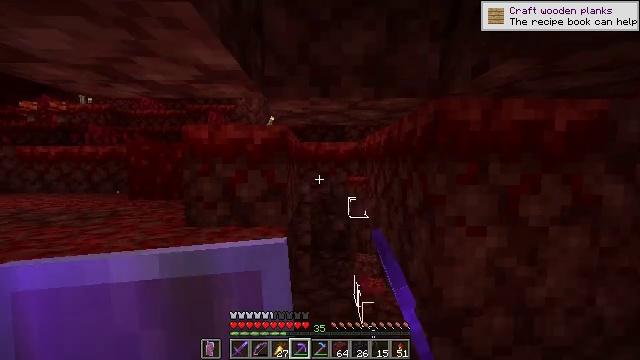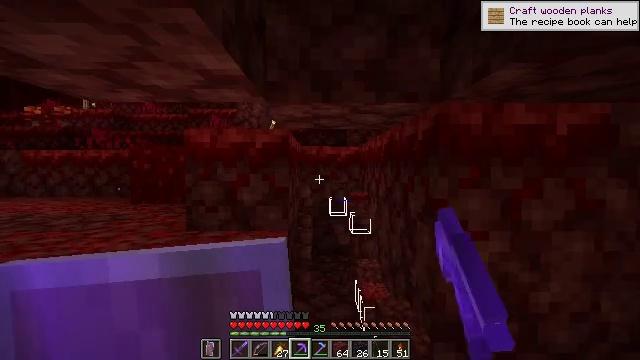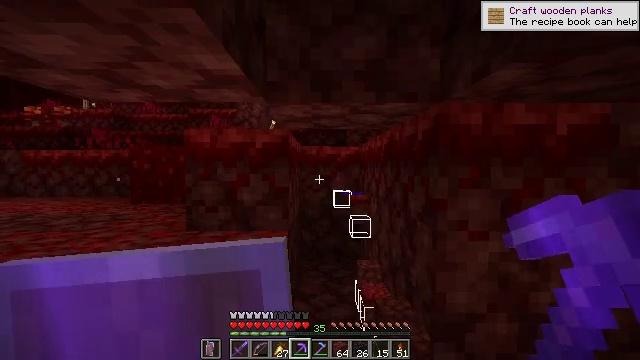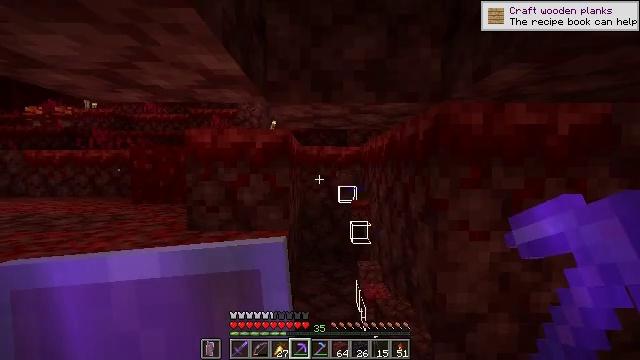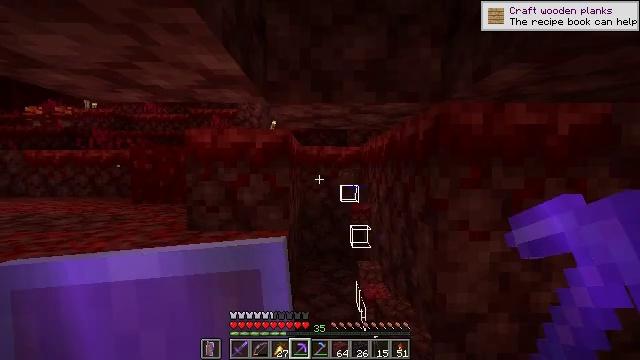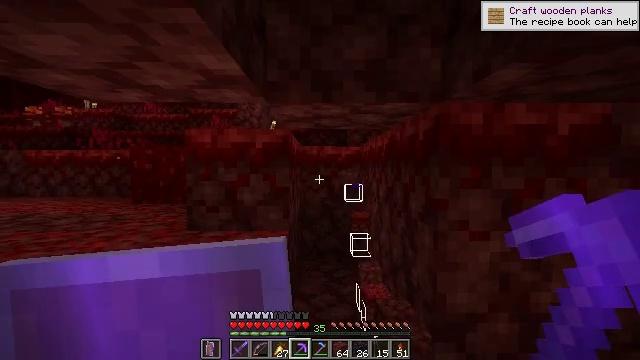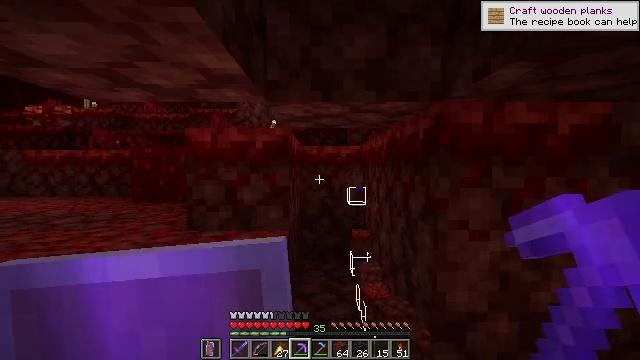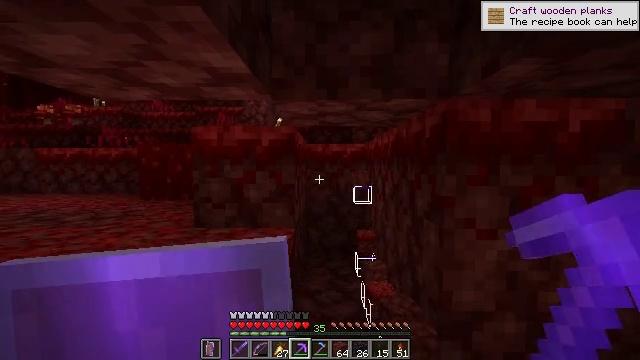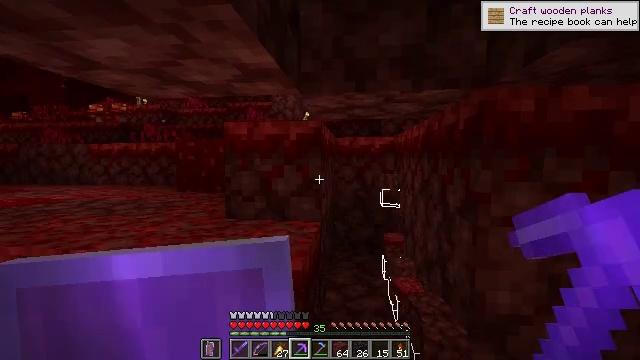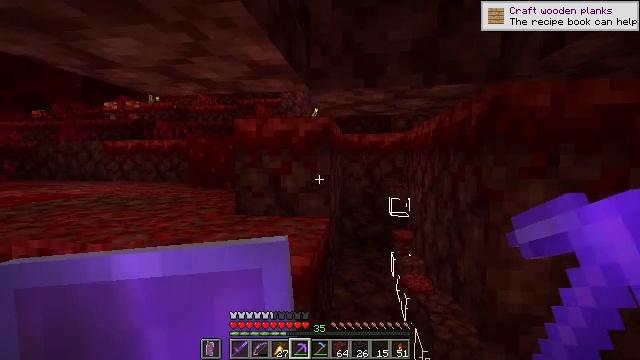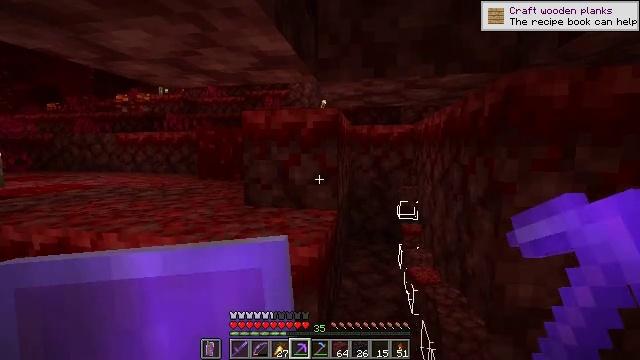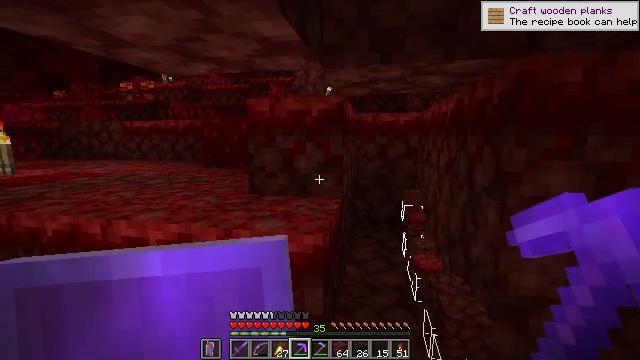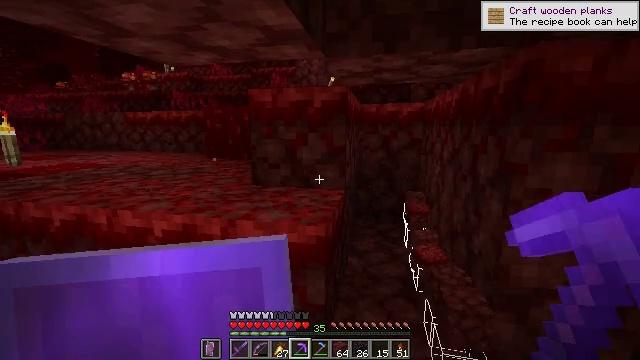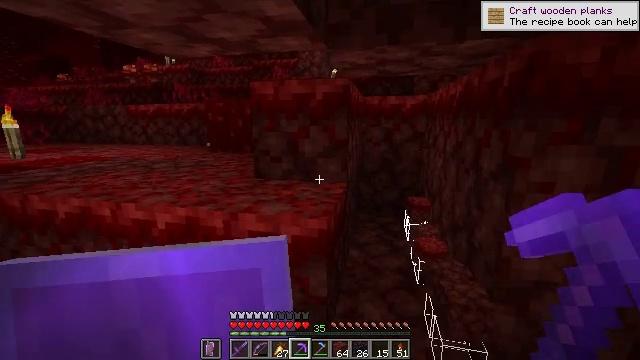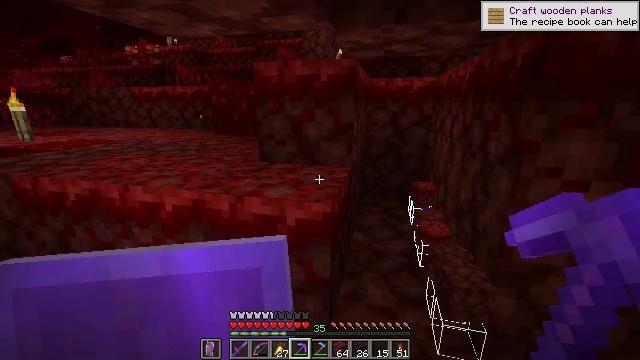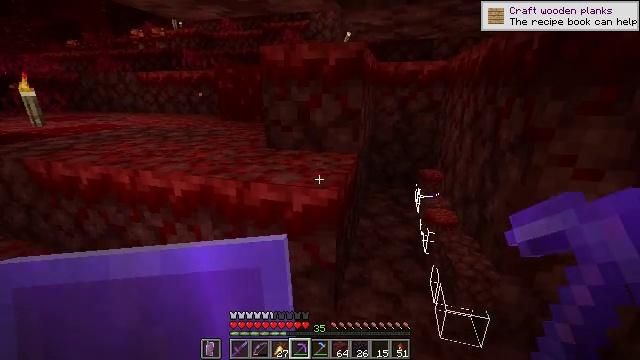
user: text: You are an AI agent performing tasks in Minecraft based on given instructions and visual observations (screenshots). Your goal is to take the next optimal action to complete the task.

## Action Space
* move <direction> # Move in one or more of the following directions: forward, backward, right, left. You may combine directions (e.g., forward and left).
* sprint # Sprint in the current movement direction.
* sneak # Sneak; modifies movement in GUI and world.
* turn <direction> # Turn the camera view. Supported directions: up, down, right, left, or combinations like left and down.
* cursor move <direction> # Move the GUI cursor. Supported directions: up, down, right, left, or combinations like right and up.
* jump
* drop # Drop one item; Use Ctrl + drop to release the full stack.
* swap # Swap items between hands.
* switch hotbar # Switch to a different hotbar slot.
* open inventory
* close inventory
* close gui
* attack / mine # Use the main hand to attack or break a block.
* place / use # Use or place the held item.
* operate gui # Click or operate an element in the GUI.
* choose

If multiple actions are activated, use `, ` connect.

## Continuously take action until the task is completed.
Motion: motion action
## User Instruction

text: Collect crimson nylium to use for building.
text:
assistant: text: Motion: attack / mine
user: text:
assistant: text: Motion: attack / mine
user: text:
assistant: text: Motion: attack / mine
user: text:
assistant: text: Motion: attack / mine
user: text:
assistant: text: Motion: attack / mine
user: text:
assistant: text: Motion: no_op
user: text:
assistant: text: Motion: turn left
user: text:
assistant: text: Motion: turn left and down
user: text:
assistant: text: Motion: turn left
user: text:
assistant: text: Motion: turn left and down
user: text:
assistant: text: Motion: turn left and down
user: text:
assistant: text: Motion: turn down
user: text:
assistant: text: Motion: turn down
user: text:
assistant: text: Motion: turn left and down
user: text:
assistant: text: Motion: turn left and down
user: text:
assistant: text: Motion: turn left and down
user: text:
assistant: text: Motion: no_op
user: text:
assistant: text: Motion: attack / mine
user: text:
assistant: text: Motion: turn up, attack / mine
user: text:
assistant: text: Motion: turn right and up, attack / mine
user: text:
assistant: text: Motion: turn right and up, attack / mine
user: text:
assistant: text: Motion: turn right and up, attack / mine
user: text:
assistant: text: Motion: attack / mine